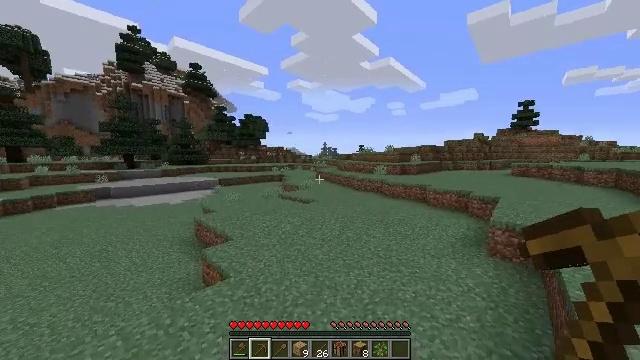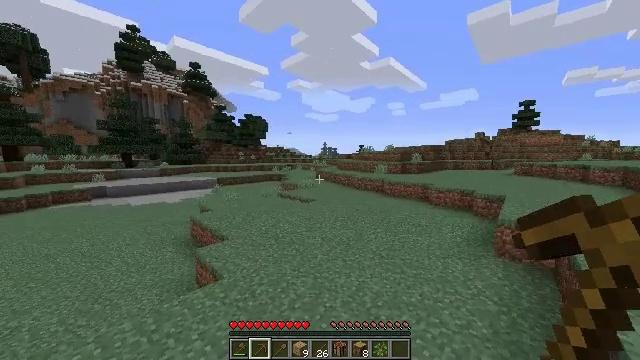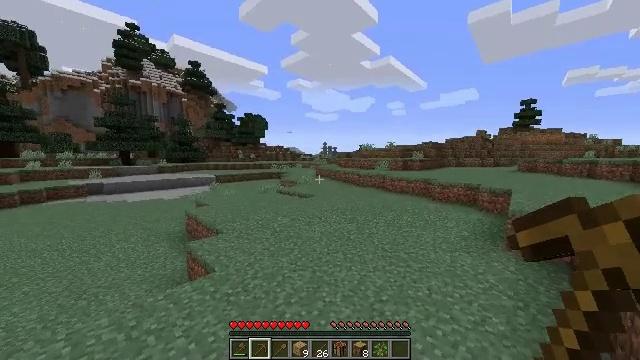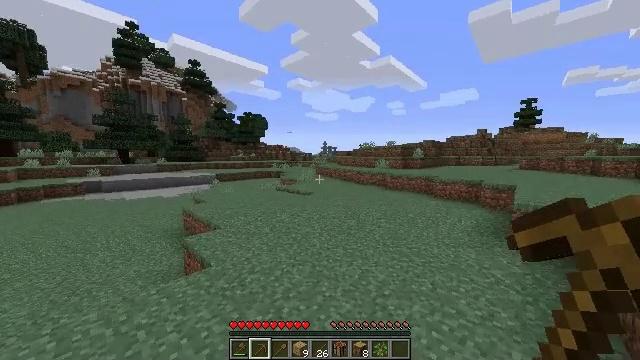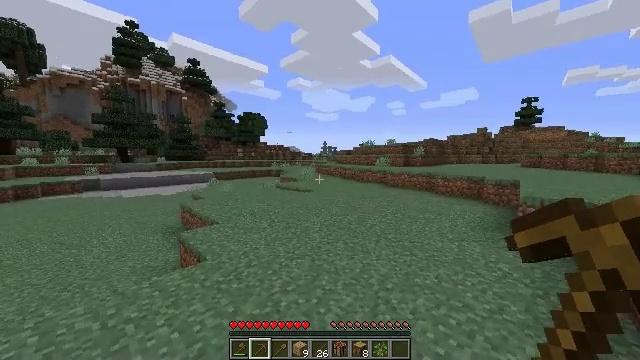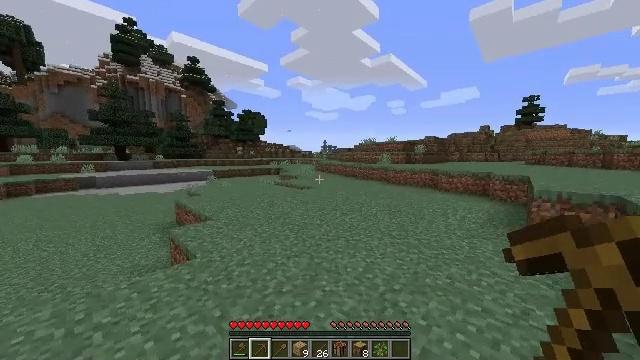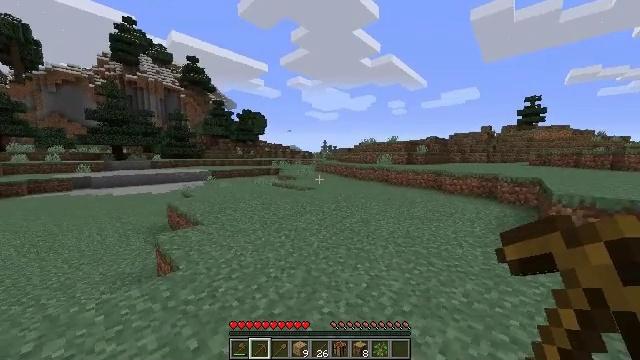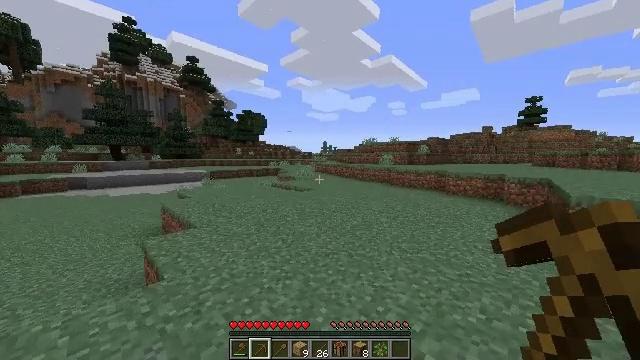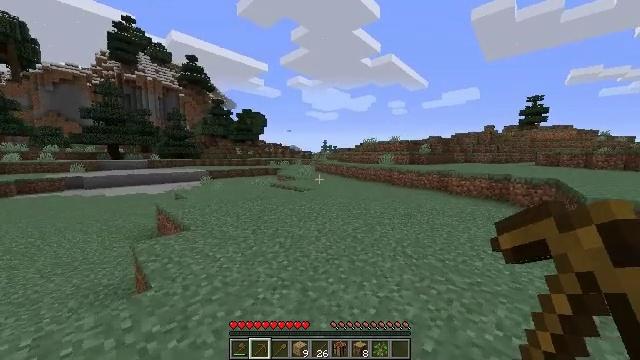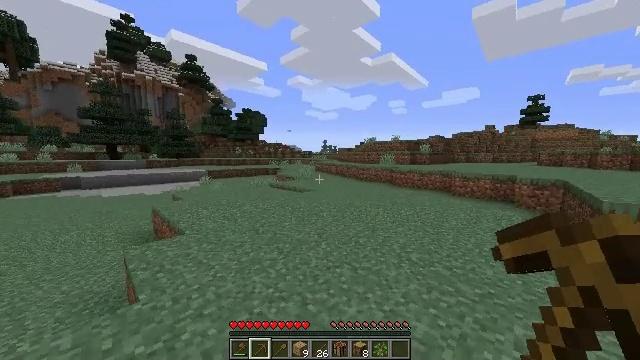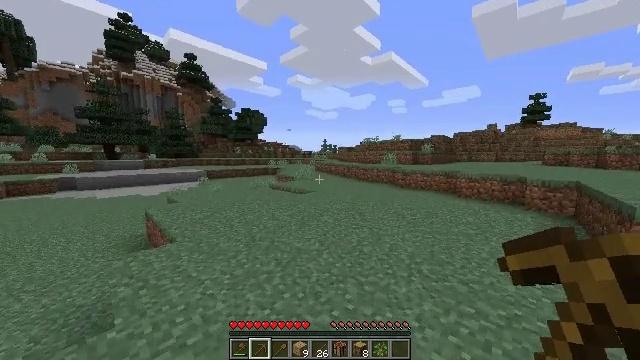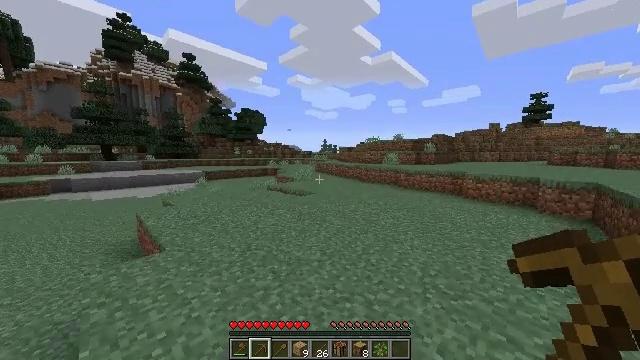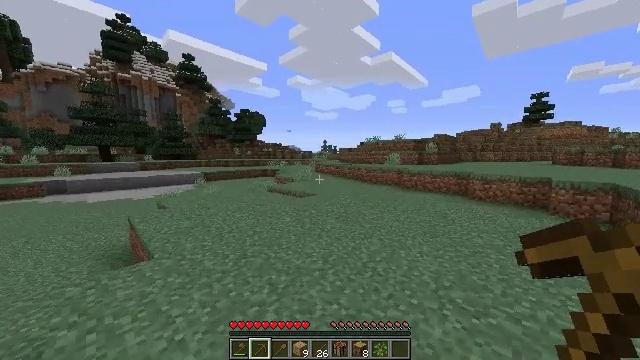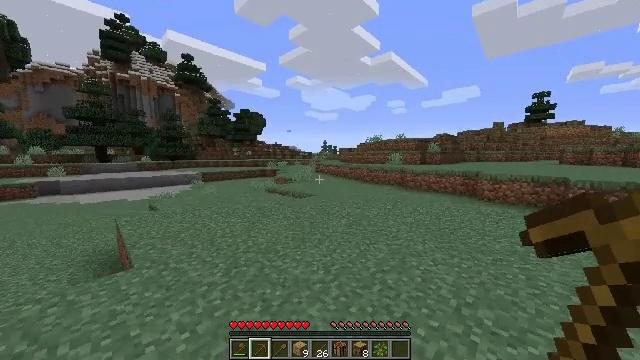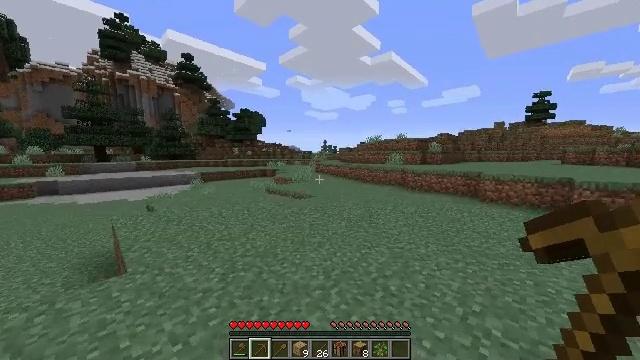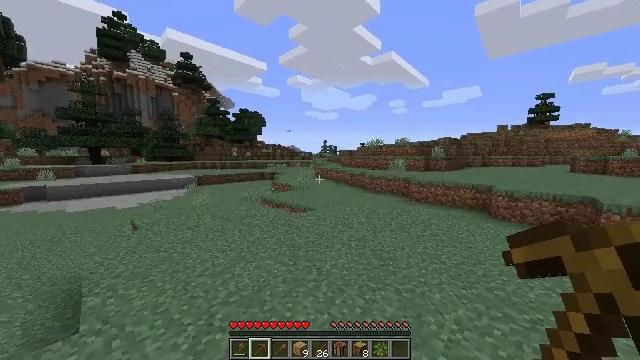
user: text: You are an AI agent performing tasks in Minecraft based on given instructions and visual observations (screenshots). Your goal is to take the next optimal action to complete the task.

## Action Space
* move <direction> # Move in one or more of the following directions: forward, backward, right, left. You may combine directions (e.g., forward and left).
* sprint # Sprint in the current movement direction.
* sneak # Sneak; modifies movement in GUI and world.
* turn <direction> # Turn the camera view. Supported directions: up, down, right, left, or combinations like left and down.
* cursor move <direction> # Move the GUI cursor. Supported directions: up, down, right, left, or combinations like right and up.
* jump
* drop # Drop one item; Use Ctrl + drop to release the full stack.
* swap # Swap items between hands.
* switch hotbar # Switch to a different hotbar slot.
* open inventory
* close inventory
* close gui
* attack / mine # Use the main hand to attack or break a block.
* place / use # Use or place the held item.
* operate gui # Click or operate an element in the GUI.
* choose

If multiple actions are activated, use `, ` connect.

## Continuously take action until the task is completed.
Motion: motion action
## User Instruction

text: Break the spruce leaves to clear the area.
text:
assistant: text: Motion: move forward
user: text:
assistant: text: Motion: move forward
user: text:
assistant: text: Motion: move forward
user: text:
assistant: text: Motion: move forward
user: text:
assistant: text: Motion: move forward
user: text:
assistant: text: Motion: move forward
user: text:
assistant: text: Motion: move forward
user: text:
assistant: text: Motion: move forward
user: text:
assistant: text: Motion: move forward
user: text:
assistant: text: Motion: move forward
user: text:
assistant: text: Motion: move forward
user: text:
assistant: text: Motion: move forward
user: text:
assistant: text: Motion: move forward
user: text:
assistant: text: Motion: move forward
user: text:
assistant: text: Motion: move forward, jump
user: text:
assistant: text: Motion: move forward, jump
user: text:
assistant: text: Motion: move forward, jump
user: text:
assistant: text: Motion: move forward, jump
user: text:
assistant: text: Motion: move forward, jump
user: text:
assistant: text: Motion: move forward, jump
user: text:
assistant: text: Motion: move forward, jump
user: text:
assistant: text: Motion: move forward, jump
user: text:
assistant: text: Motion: move forward, jump
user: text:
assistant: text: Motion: move forward, jump
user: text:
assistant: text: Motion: move forward, jump
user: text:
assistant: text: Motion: move forward, jump
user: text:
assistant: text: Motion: move forward, jump
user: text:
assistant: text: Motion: move forward, jump
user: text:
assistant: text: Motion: move forward, jump
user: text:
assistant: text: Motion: move forward, jump